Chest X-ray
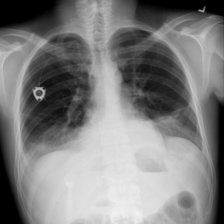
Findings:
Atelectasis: positive
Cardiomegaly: negative
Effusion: positive
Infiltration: positive
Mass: negative
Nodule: negative
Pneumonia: negative
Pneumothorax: negative
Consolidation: negative
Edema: negative
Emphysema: negative
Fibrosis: negative
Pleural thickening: negative
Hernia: negative